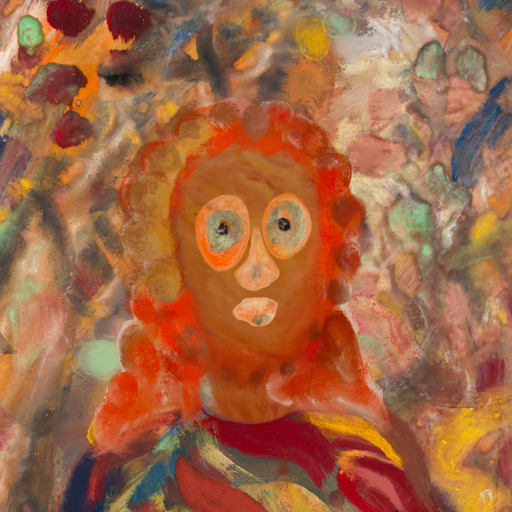
Background: Mother_And_Son_Mother, Head And Neck Front: Pious_Lady, Face Front: Childish, Bust: Mother_And_Son_Son, Hair Front: Rupkatha, Head Accessory: Blank, Second Necklace: Blank, Necklace: Blank, Baby: Blank